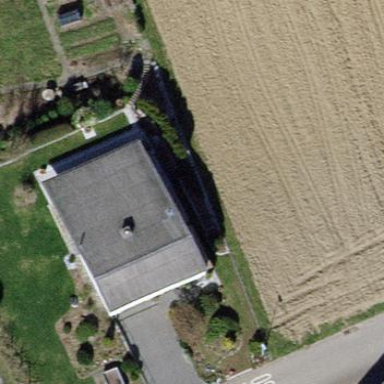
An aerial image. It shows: Saltbox-shaped roof house.